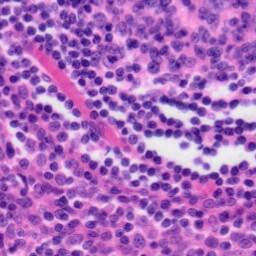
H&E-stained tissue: Tonsil